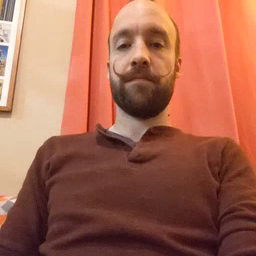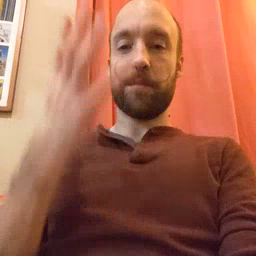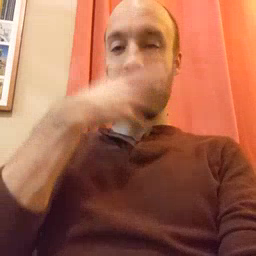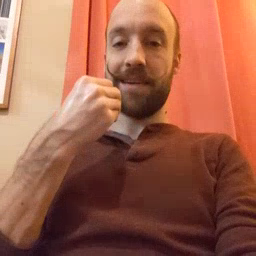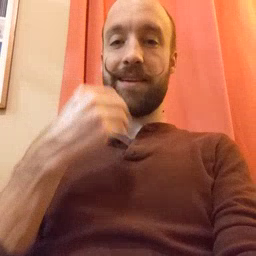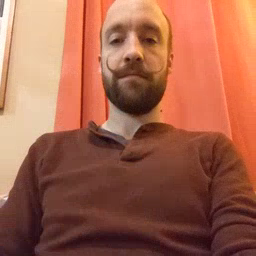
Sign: pretty